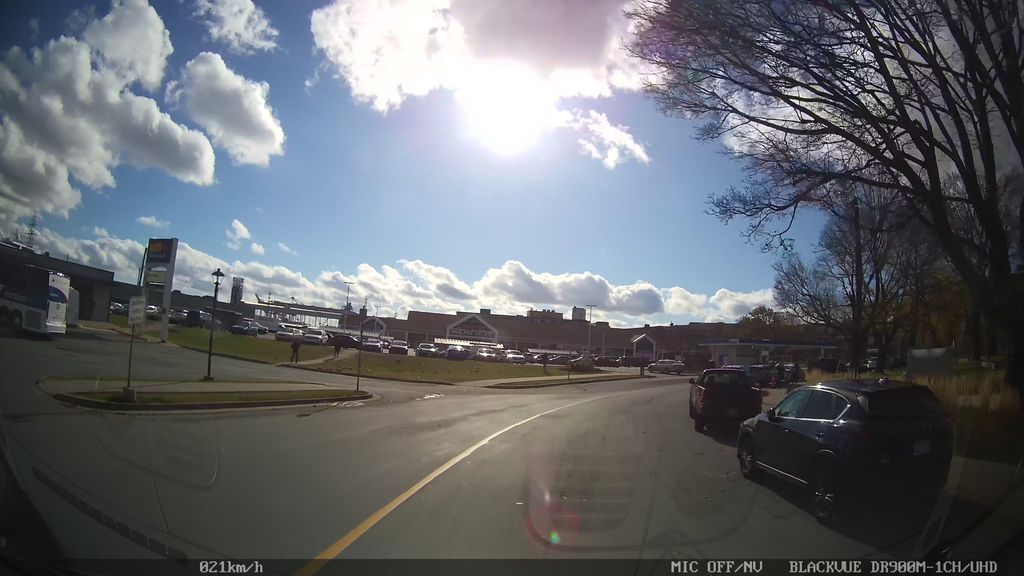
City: halifax